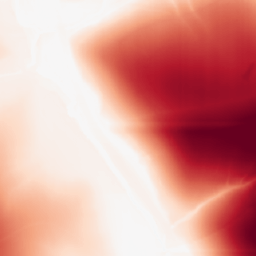
Category: morphological
Decomposition family: rolling_ball
Decomposition parameters: radius: 200
Upsampling method: area
Upsampling parameters: scale: 2
Upsampling scale: 2